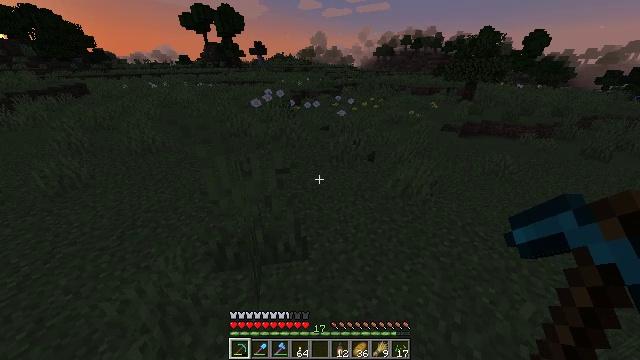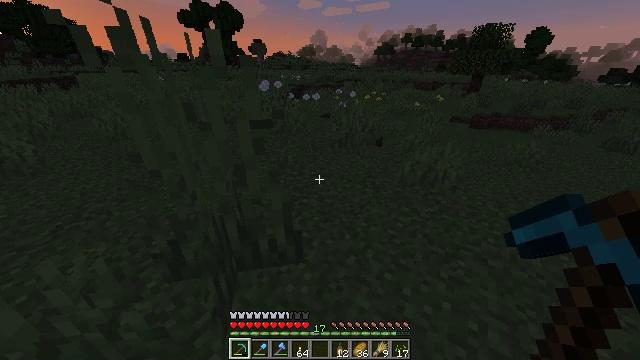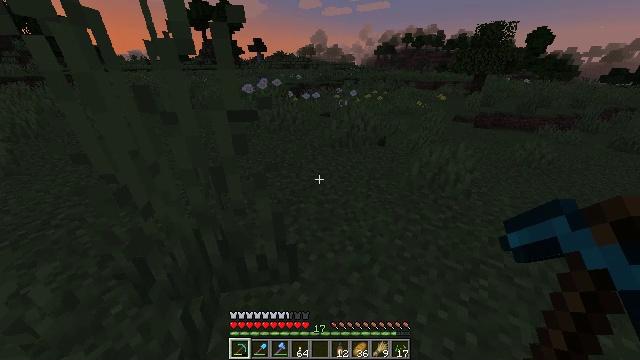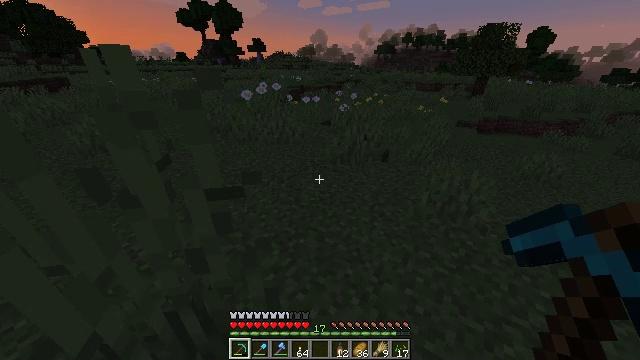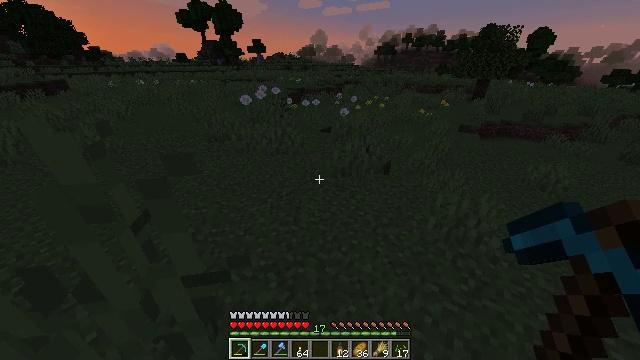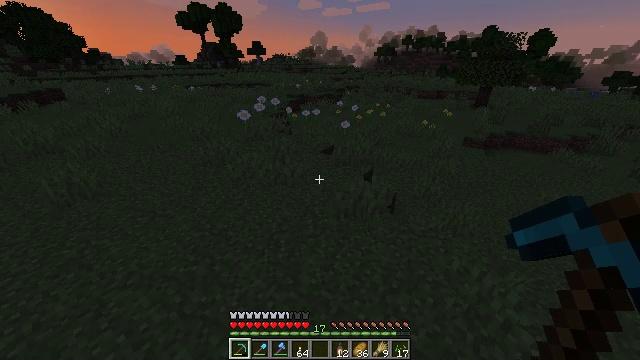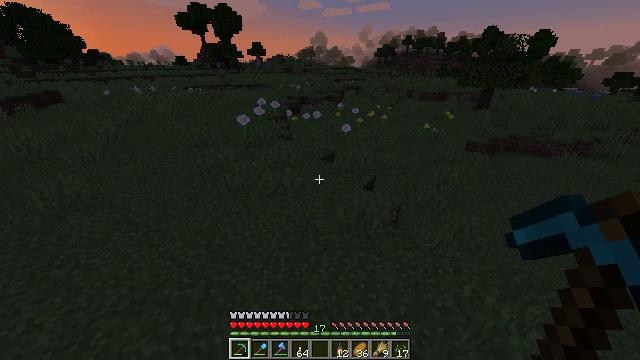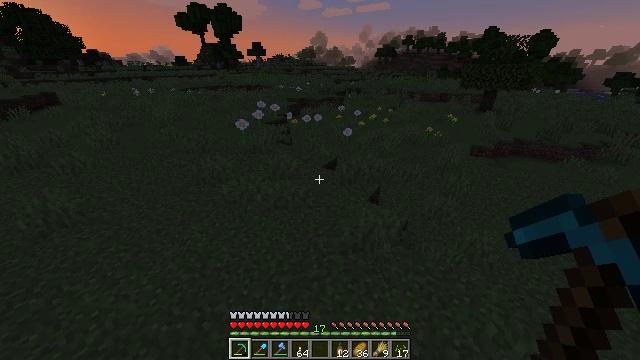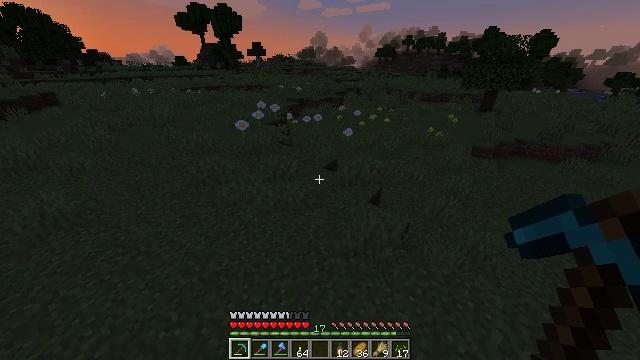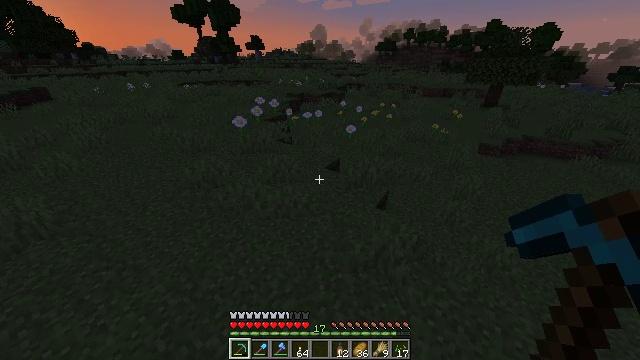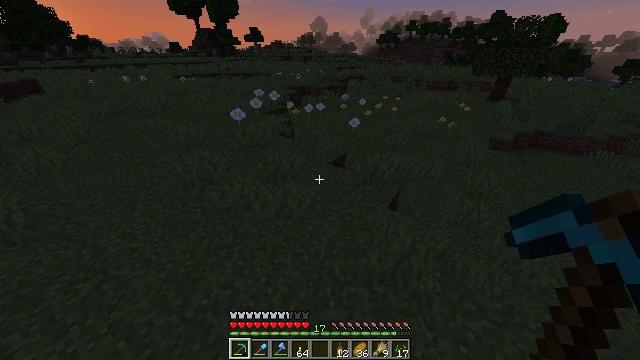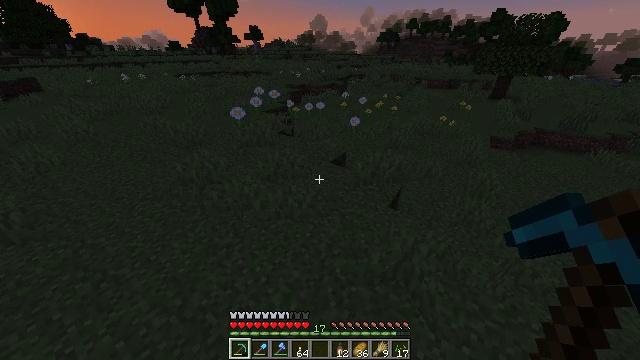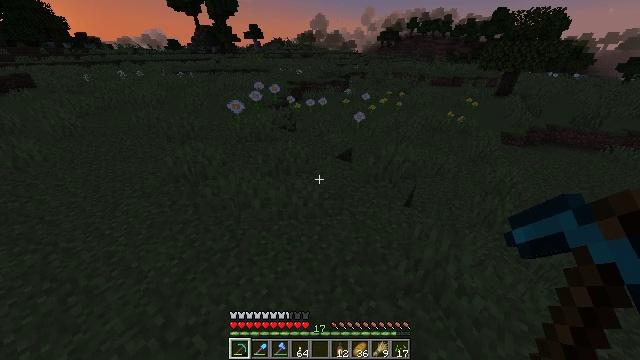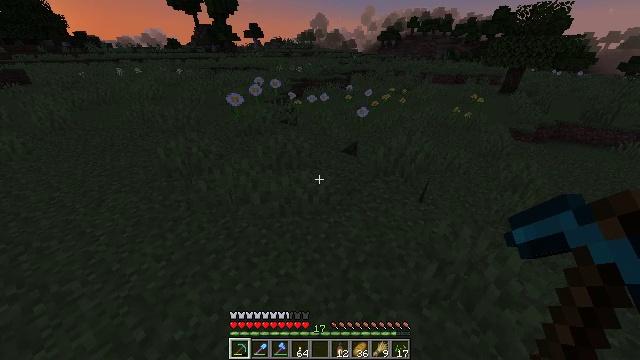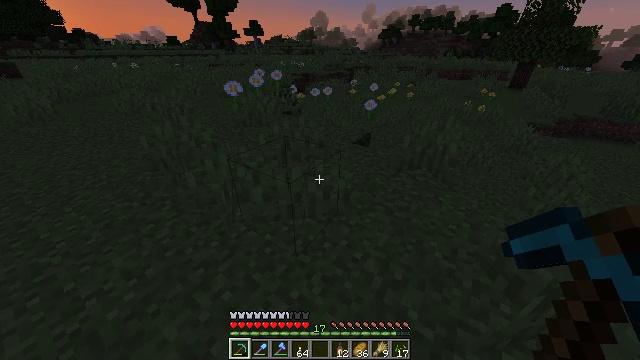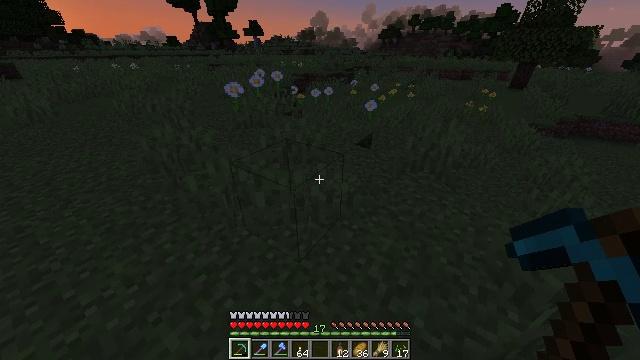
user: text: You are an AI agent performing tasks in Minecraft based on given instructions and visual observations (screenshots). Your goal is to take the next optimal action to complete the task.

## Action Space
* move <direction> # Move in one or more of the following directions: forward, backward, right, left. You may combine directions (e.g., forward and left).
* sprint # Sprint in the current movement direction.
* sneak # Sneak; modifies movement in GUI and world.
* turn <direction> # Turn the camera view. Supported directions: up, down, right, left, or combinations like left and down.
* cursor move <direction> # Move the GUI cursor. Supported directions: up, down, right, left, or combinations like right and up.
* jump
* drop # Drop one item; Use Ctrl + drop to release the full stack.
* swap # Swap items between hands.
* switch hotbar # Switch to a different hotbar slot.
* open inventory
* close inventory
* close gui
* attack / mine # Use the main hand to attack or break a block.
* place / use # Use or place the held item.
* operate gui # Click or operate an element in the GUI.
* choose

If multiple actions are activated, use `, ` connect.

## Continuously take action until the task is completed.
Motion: motion action
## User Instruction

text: Harvest the oxeye daisy.
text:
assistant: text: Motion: move forward, sprint, jump
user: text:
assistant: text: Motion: move forward, sprint, jump
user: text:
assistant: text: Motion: move forward, sprint, jump
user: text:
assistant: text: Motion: move forward, sprint, jump
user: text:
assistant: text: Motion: move forward and move left, sprint, jump
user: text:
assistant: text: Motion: move forward and move left, sprint, jump
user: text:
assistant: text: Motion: move forward and move left, sprint, jump
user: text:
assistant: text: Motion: move forward and move left, sprint, jump
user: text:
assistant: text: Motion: move forward and move left, sprint, turn down, jump
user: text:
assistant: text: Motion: move forward and move left, sprint, turn down, jump
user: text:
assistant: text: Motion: move forward and move left, sprint, jump
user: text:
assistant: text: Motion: move forward and move left, sprint, jump
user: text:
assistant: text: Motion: move forward and move left, sprint, jump
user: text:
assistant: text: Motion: move forward and move left, sprint, jump
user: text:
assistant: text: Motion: move forward and move left, sprint, jump
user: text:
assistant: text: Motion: move forward and move left, sprint, jump
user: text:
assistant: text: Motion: move forward and move left, sprint, jump
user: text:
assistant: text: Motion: move forward and move left, sprint, jump
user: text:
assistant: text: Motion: move forward and move left, sprint, jump
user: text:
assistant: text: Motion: move forward and move left, sprint, jump
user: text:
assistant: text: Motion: move forward and move left, sprint, jump
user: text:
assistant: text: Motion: move forward and move left, sprint, jump
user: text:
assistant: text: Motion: move forward and move left, sprint, jump
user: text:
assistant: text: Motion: move forward and move left, sprint, jump
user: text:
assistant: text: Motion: move forward and move left, sprint, jump
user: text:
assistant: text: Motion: move forward and move left, sprint, jump
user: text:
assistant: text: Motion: move forward and move left, sprint, jump
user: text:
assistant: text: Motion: move forward and move left, sprint, jump
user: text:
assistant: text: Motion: move forward and move left, sprint, jump
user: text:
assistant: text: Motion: move forward and move left, sprint, jump